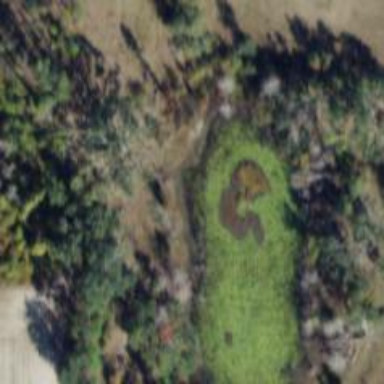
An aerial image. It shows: Marshy wetland area.